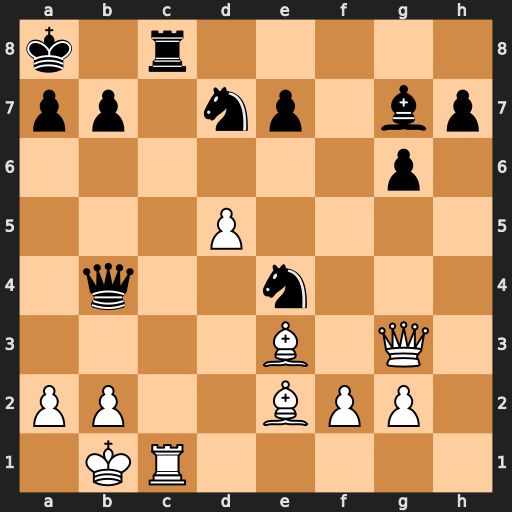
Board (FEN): k1r5/pp1np1bp/6p1/3P4/1q2n3/4B1Q1/PP2BPP1/1KR5
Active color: w
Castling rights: -
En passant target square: -
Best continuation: Rxc8+ Nb8 Qxb8#